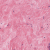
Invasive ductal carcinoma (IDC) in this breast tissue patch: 0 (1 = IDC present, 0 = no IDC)